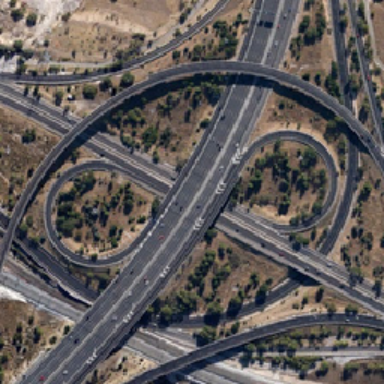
Many sparse green trees surround the viaduct .